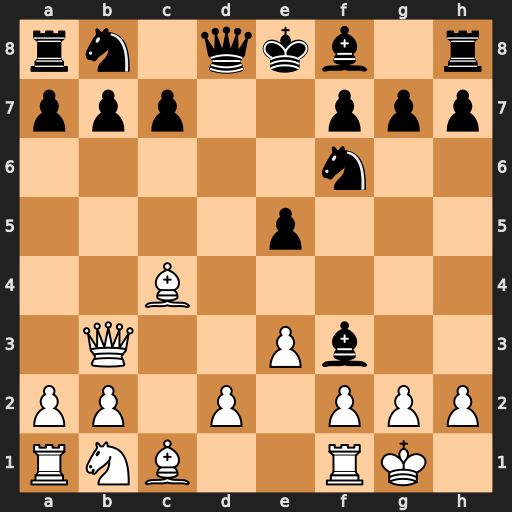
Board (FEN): rn1qkb1r/ppp2ppp/5n2/4p3/2B5/1Q2Pb2/PP1P1PPP/RNB2RK1
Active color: w
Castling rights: kq
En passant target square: -
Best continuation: Bxf7+ Kd7 Qe6#